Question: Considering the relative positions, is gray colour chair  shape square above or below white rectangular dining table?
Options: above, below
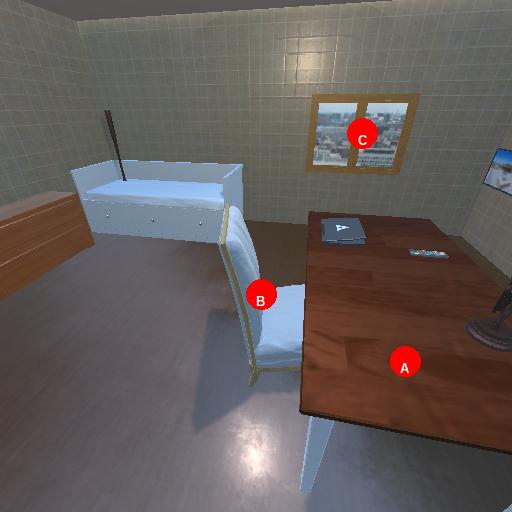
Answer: above